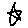
Label: star